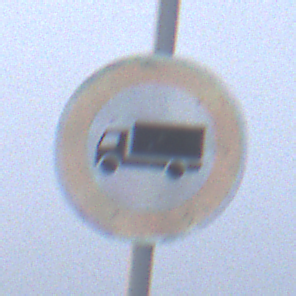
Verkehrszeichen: VerbotFuerKraftfahrzeugeUeberDreiKommaFuenfTonnen
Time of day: SunriseSunset
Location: Outdoor (Nature)
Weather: Overcast
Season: NotSpecified
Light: Natural